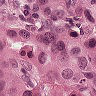
Metastatic tissue present: yes